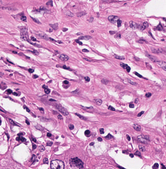
Tumor epithelial tissue: no
Tumor-associated stroma tissue: yes
Normal tissue: no